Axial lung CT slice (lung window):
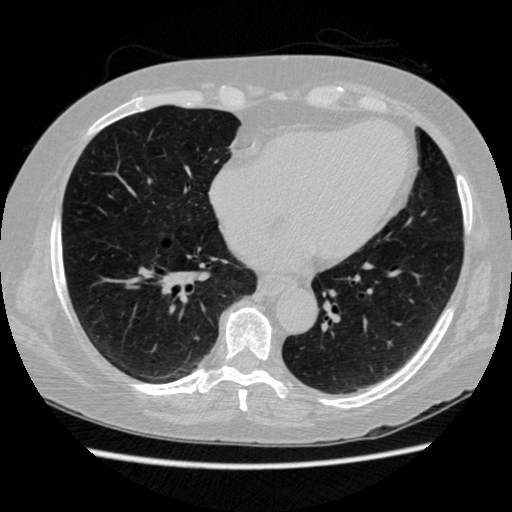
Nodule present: no